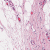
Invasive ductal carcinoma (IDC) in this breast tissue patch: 0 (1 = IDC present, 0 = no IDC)